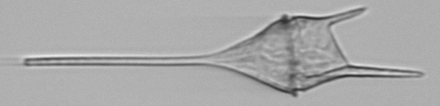
Label: Tripos_lineatus